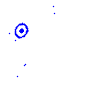
Particle: kaon